Field crop: tomato
Growth stage: 2
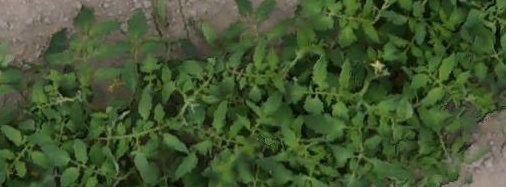
Species: tomato